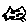
Label: cat